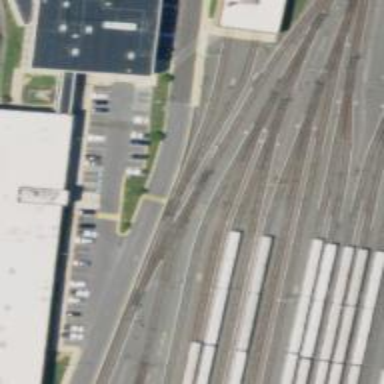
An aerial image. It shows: Electrified rail service yard.